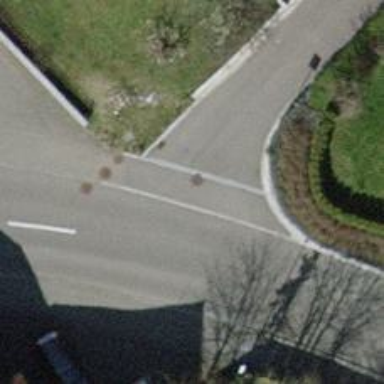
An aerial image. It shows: Asphalt alley designated as service road with no sidewalk.